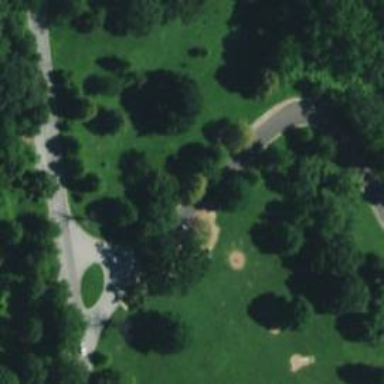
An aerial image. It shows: Disc golf course on leisure land.